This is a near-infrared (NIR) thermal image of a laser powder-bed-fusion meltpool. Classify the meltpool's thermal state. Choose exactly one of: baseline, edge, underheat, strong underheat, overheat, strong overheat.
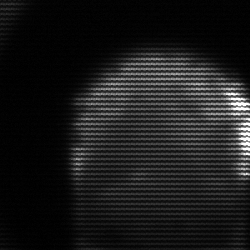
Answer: edge